Некто предложил новый способ запуска ракет. Вместо того, чтобы запускать их вверх, он рекомендовал отпускать ракеты вниз по направляющим, образующим дугу большого радиуса $R$ (см. рисунок).  В некоторый момент движения по направляющим следовало включать двигатель. Автор изобретения утверждал, что при таком запуске высота $H_{2}$ подъема ракеты будет превышать высоту $H_{1}$, достижимую при обычном запуске (вертикально вверх).
Полагая $H_{1}$ и $R$ заданными, найдите максимально возможное значение высоты $H_{2}$. Считать, что двигатель ракеты работает короткий промежуток времени, а сопротивлением воздуха и трением между корпусом ракеты и направляющими можно пренебречь.
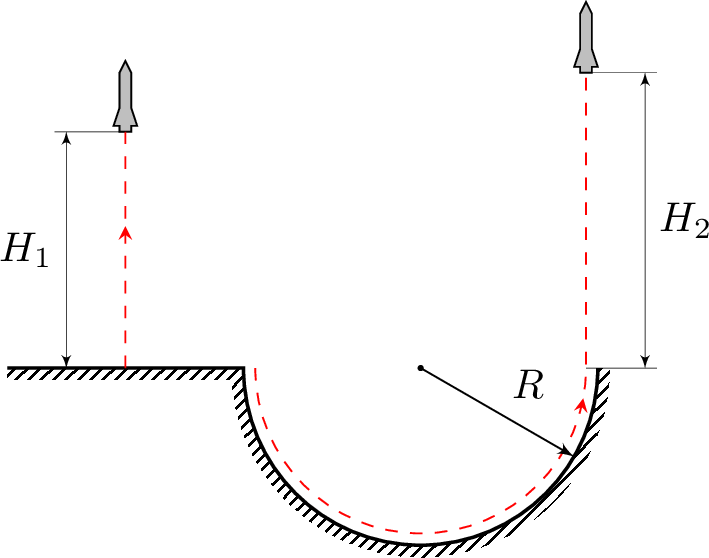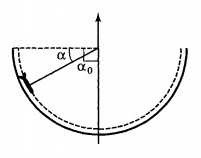
Решение: Скорость ракеты при ее запуске вверх после срабатывания реактивного двигателя равна $$ v_{р}=\sqrt{2 g H_{1}}. $$ При движении ракеты по направляющим непосредственно перед включением двигателя — $$ v_{R}=\sqrt{2 g R \sin \alpha} $$ (угол $\alpha$ указан на рисунке), а ее скорость сразу после срабатывания двигателя — $$ v_{\alpha}=v_{R}+v_{р}. $$  Из закона сохранения энергии $$ m_{р} \frac{v_{\alpha}^{2}}{2}=m_{р} g\left(H_{2}+R \sin \alpha\right) $$ получаем $$ H_{2}=H_{1}+2 \sqrt{H_{1} R \sin \alpha}. $$ Максимальной высоты подъема ракета достигнет при $\alpha_{0}=90^{\circ}$, следовательно, $$ H_{2}=H_{1}+2 \sqrt{H_{1} R}. $$
Ответ: $$ H_{2}=H_{1}+2 \sqrt{H_{1} R}. $$
Темы:
T, Механика, ЗСИ, Всероссийские